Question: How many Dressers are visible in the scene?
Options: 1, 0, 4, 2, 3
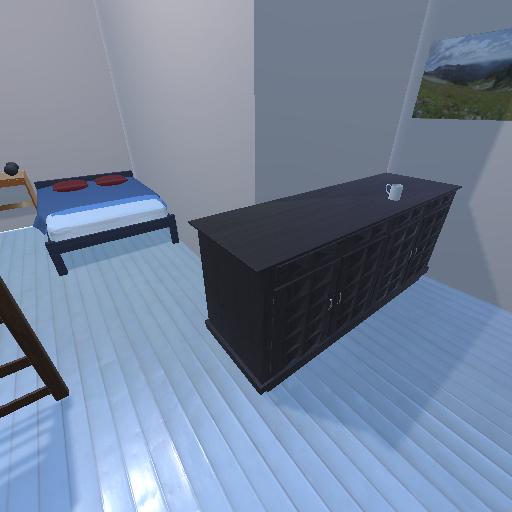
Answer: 1